Question: This question was created because my last question was marked as a duplicate when it wasn't a duplicate.
I have a GET API call that is returning back a UTF-8 PNG image. I am making the call from PHP and want to display the PNG thumbnail embedded in the webpage. Can someone help me figure out how to display the image inline with the rest of the webpage? So far I am just taking the CURL response and echoing it out to the page. Here is what I see. Thank you in advance.
'''
$curl = curl_init();
curl_setopt($curl,CURLOPT_URL,'$url');
curl_setopt($curl,CURLOPT_RETURNTRANSFER, 1);
curl_setopt($curl,CURLOPT_USERAGENT,'Mozilla/5.0 (Windows NT 6.1; WOW64) AppleWebKit/537.17 (KHTML, like Gecko) Chrome/24.0.1312.52 Safari/537.17');
curl_setopt($curl,CURLOPT_HEADER, true);
curl_setopt($curl, CURLOPT_VERBOSE, 1);
$headers = array( 'X-Tableau-Auth: ' . $GLOBALS['authToken'] );
curl_setopt($curl, CURLOPT_HTTPHEADER, $headers);
$resp = curl_exec($curl);
echo $resp;
$header_size = curl_getinfo($curl, CURLINFO_HEADER_SIZE);
$header = substr($resp, 0, $header_size);
$body = substr($resp, $header_size);
echo $body;
curl_close($curl);
'''

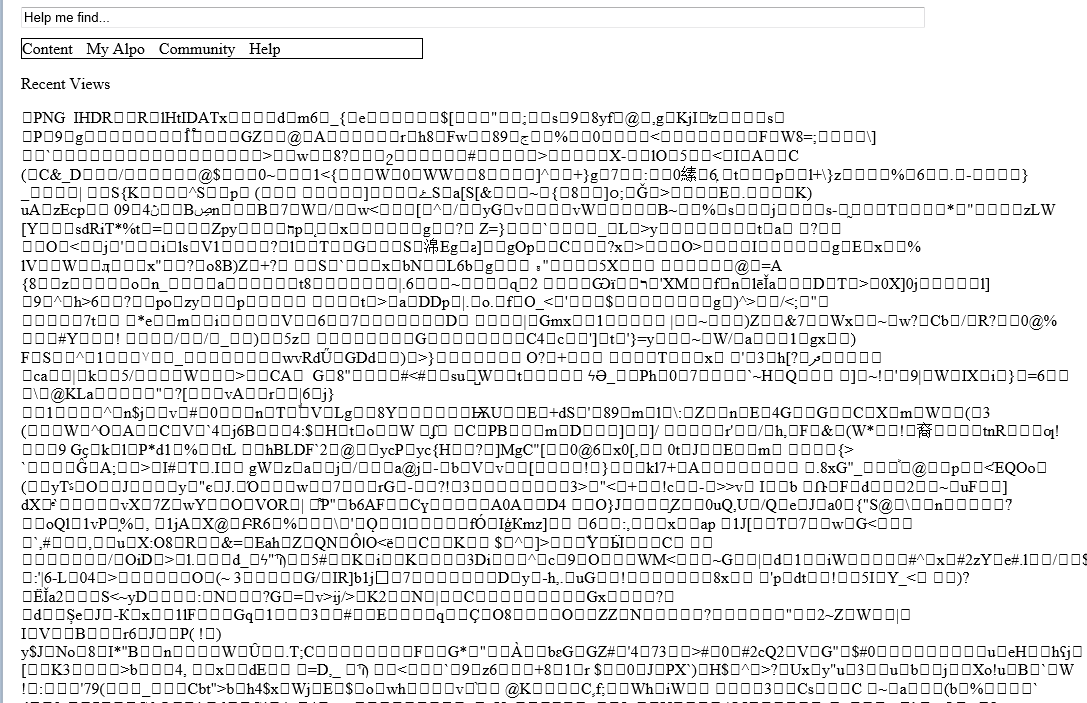
Answer: One way to do so is to encode the content of the image in base64, then embedded it in your page as
'''
echo '<img src="data:image/png;base64,' . base64_encode($body) . '">';
'''
To know more about the "data" URL scheme read <URL>